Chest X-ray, PA view. Patient: 45 years old, sex F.
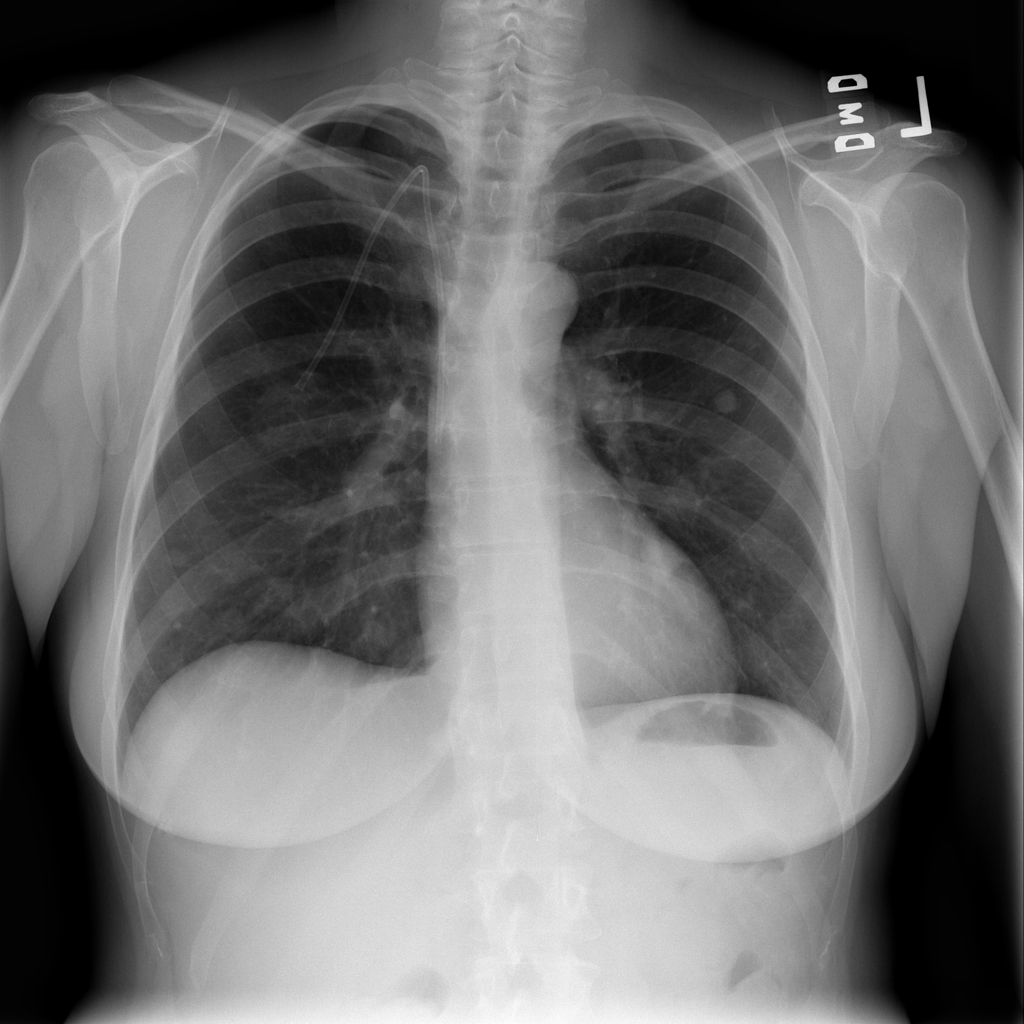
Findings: No Finding